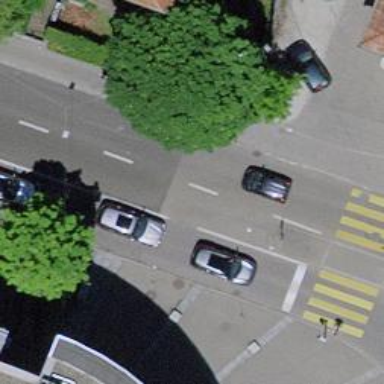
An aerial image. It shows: Tertiary road with asphalt surface and separate sidewalk.